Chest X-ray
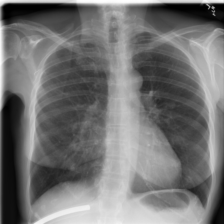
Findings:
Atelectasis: negative
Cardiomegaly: negative
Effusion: negative
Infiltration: negative
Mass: negative
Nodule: negative
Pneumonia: negative
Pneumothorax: negative
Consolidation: negative
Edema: negative
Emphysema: negative
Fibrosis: negative
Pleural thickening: negative
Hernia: negative